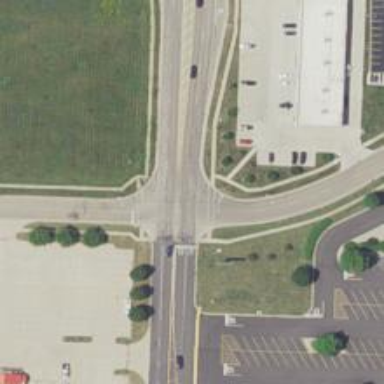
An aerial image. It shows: Uncontrolled road crossing with lines marking the way.